Question: I am trying to code the following layout. I have messed up the code and not sure what's the best way to do it.

'''
<div class="search-wrapper">
<form action="search.php" method="get" name="search">
<div class="search-box"><img class="search-icon" src="images/search-icon.png" width="21" height="18" alt="search icon" />
<input name="seach" type="text" value="Search for dishes or restaurants" />
</div>
<input class="submit-button" name="Go" type="submit" />
</form>
</div>
#search {
height:125px;
overflow:hidden;
}
.search-wrapper {
width:465px;
height:45px;
background-color:#f0f0f0;
margin:43px auto 0;
border:1px solid #e9e9e9;
-moz-border-radius: 5px; /* FF1+ */
-webkit-border-radius: 5px; /* Saf3-4 */
border-radius: 5px; /* Opera 10.5, IE 9, Saf5, Chrome */
position:relative;
}
.search-box {
width:375px;
height:32px;
background-color:#fff;
margin:5px 7px;
border:1px solid #cfcfcf;
-moz-border-radius: 5px; /* FF1+ */
-webkit-border-radius: 5px; /* Saf3-4 */
border-radius: 5px; /* Opera 10.5, IE 9, Saf5, Chrome */
position:relative;
}
.search-box img.search-icon {
margin:8px 0 0 5px;
}
.search-box input {
border:none;
height:30px;
width:332px;
margin:0;
position:absolute;
font-size:16px;
padding-left:5px;
padding-right:5px;
}
input.submit-button {
background:url(../images/go-button.png) no-repeat;
text-indent:-9999px;
border:none;
height:32px;
width:68px;
position:absolute;
top:6px;
left:390px;
cursor:pointer;
//right:15px;
}
'''
Here is the code @ paste bin:
<URL>
Images:
<URL>
<URL>
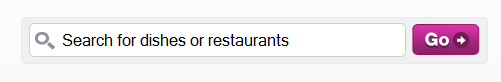
Answer: Here yo go: <URL>

You might change the value of 'readjust in jsfiddle' part.